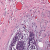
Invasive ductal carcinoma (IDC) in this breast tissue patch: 0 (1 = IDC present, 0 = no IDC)